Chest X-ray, PA view. Patient: 16 years old, sex M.
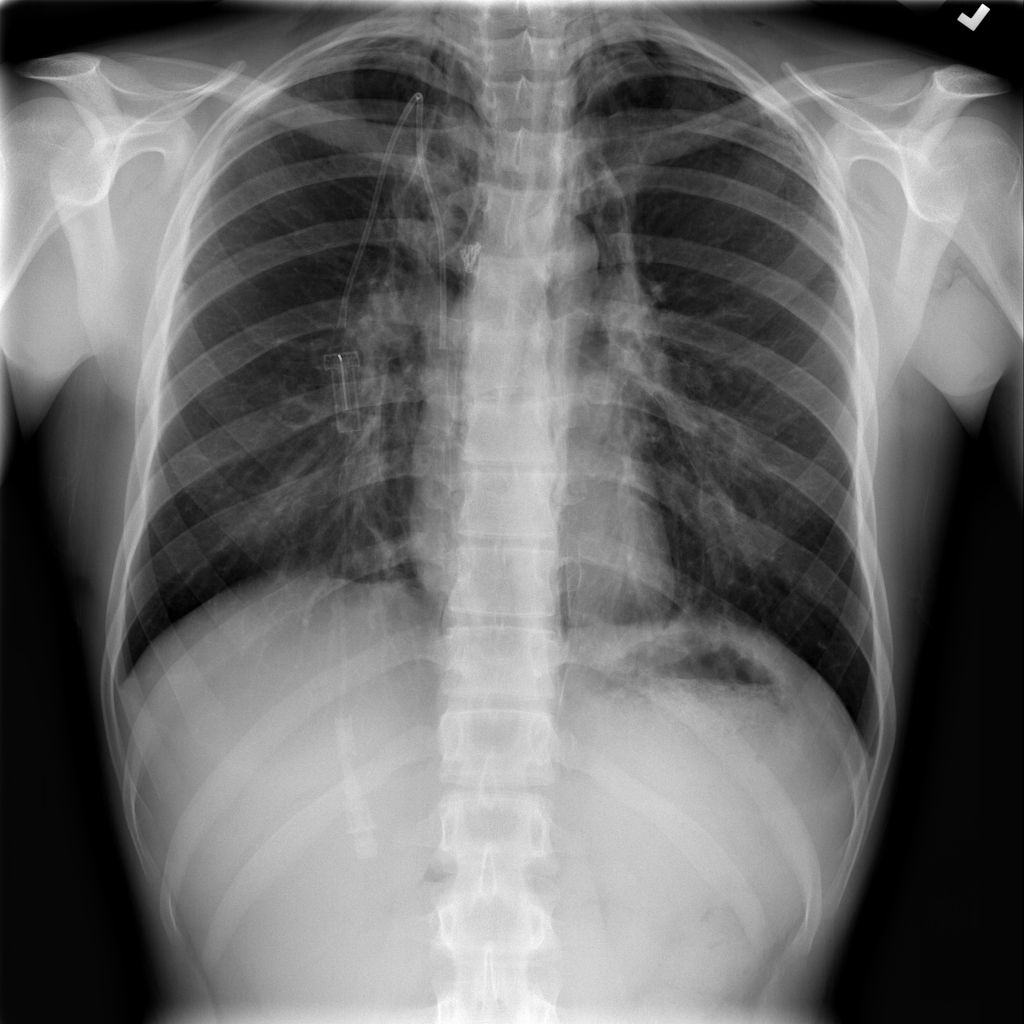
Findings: Emphysema, Infiltration